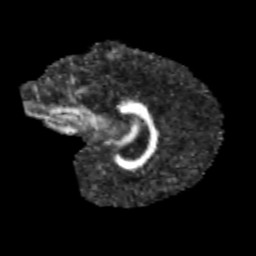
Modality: FA
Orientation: sagittal
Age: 13
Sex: male
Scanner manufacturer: siemens
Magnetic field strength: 3 T
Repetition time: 3.8 s
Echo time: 0.07 s